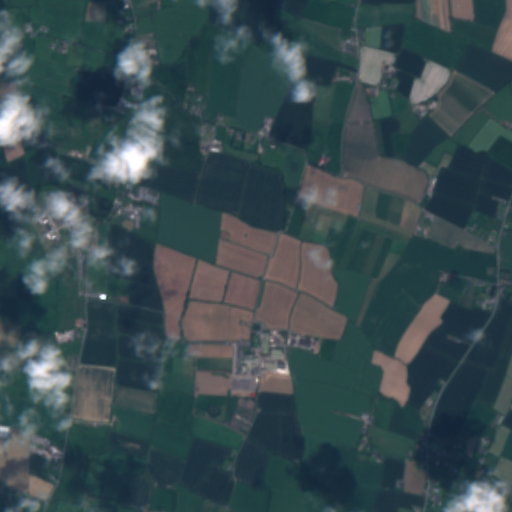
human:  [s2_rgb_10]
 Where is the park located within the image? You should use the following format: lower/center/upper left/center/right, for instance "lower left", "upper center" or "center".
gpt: The park is located in the center left of the image.
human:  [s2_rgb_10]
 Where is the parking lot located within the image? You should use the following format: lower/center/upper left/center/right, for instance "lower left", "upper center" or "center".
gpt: The parking lot is located in the upper left of the image.
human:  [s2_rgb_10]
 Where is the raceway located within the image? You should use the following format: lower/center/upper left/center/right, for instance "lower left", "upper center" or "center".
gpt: The raceway is located in the lower right of the image.
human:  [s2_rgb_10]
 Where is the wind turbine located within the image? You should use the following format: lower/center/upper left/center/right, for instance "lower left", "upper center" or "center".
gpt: The wind turbine is located in the center of the image.
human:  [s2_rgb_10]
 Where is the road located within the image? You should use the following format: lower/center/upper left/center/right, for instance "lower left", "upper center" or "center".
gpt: There is no road in the image.